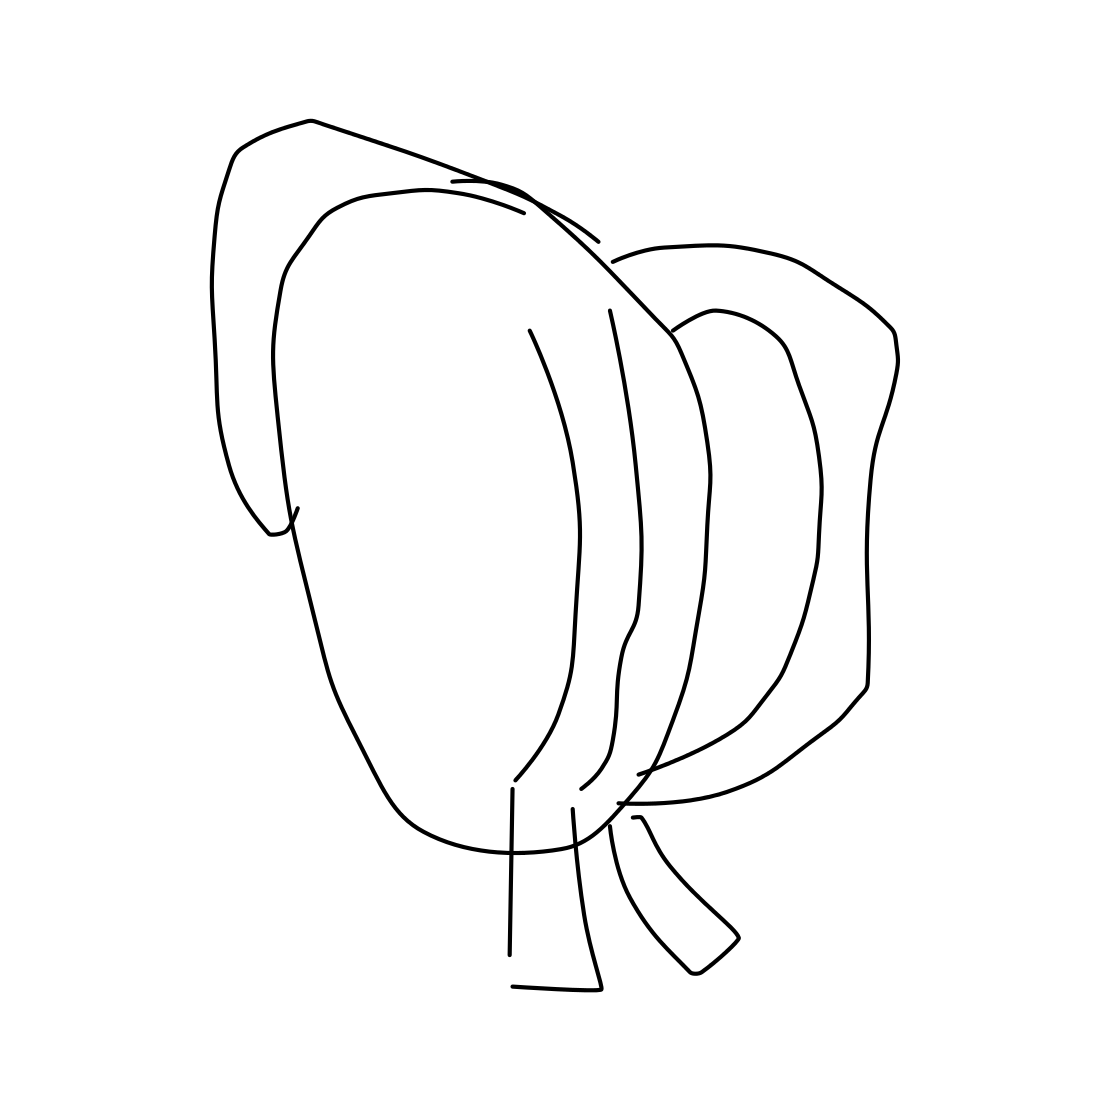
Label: backpack